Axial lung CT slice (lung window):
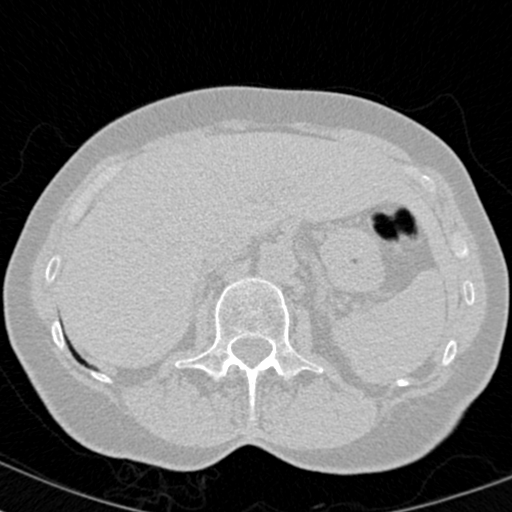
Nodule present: no